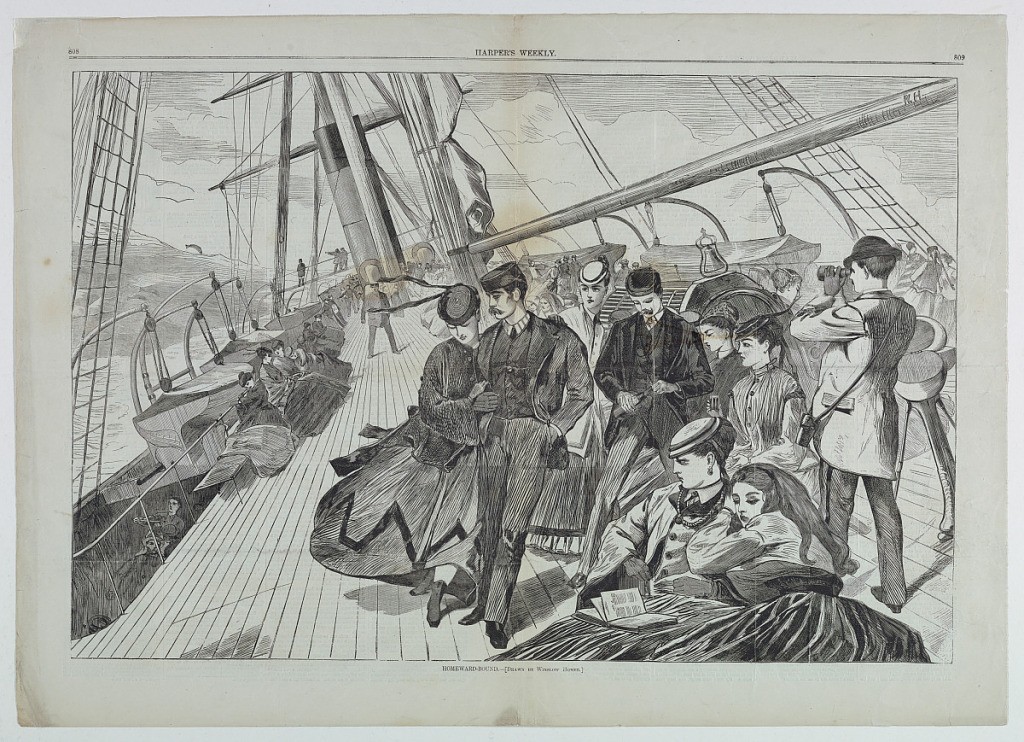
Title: Homeward Bound
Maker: Winslow Homer, American, 1836–1910
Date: December 21, 1867
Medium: Wood engraving in black ink on paper
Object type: Print
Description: View of the passengers on the steamer's top deck.